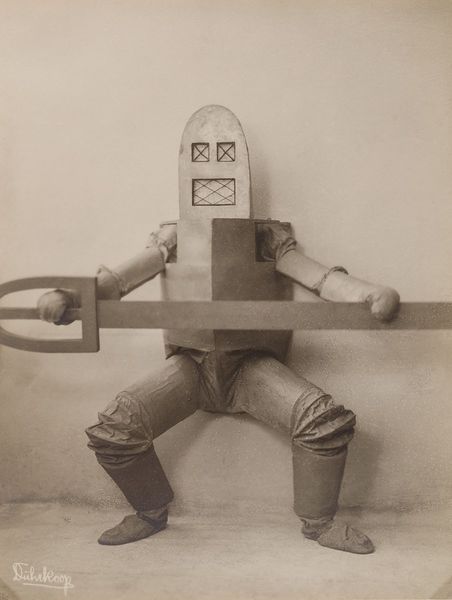
Titel: Tanzmaske 'Skirnir' von Lavinia Schulz
Künstler: Minya Diez-Dührkoop
Standort: Hamburg
Institution: Museum für Kunst und Gewerbe Hamburg
Schlagwörter: silber, tanzen, foto, fotografie, photographie, maske, photo, karton, lichtbild, silbergelatine, theaterfotografie, brom, silbergelatinepapier, bromsilbergelatinepapier, entwicklungspapier, gelatinepapier, schwarzweißpositivverfahren, silbersalzverfahren, schwarzweißfotografie, theaterphotographie, maskentanz, bühnenkunst